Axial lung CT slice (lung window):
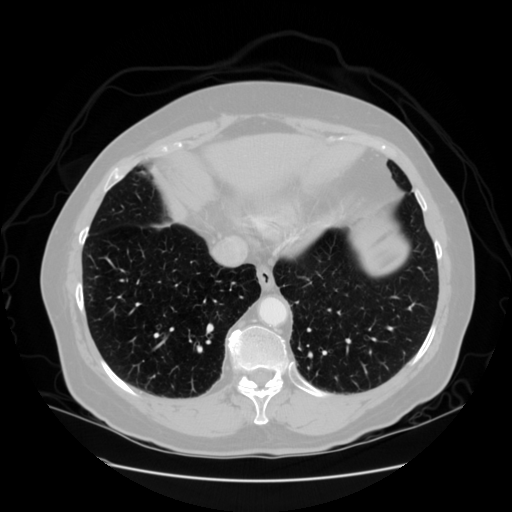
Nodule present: no